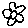
Label: flower